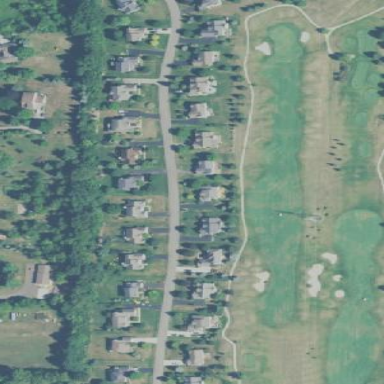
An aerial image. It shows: Single-family residential area.